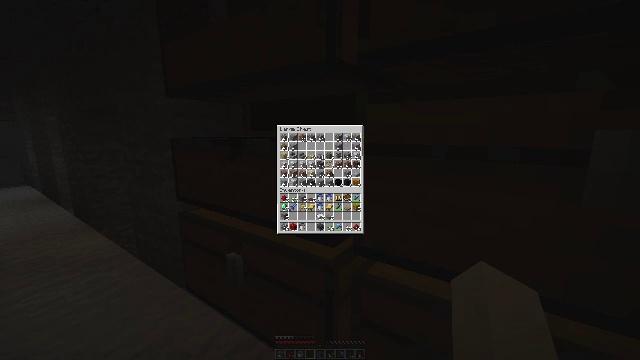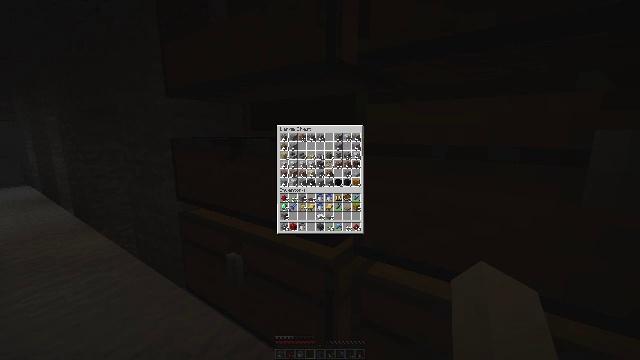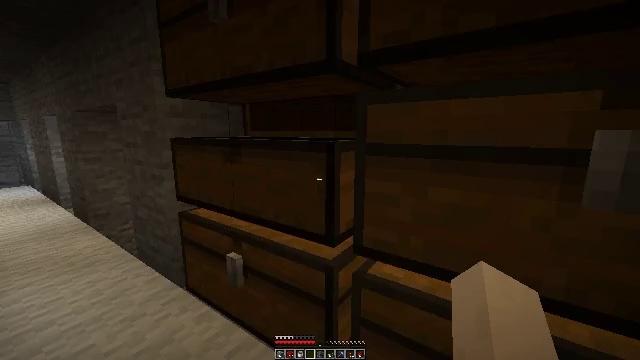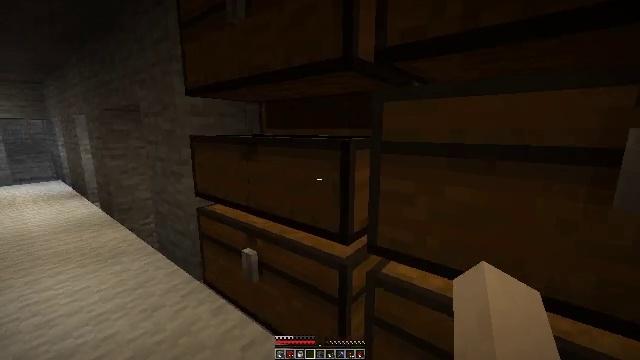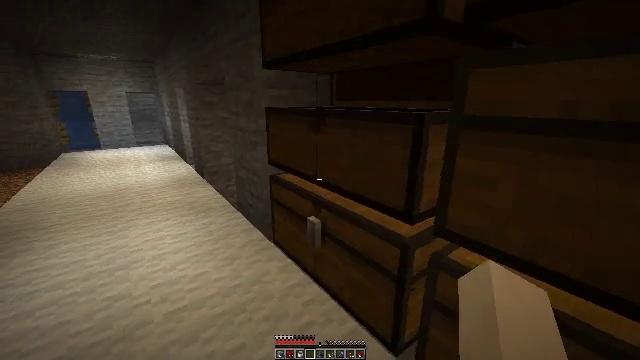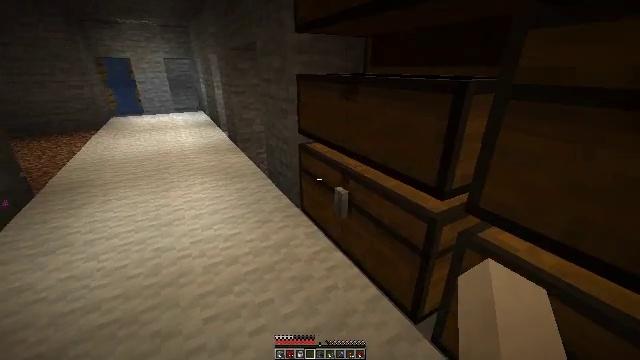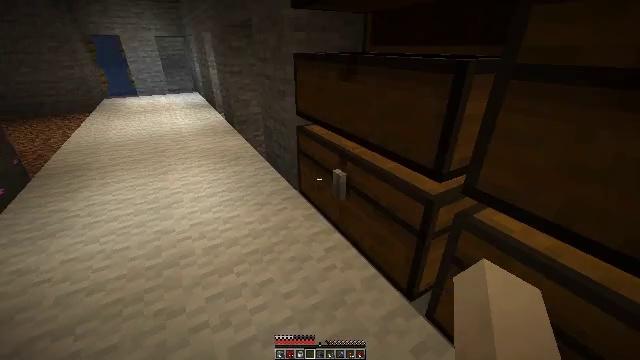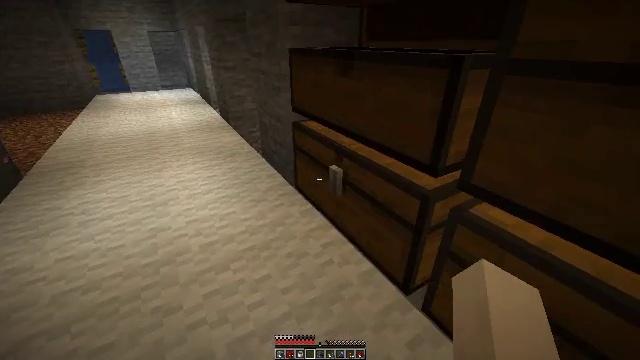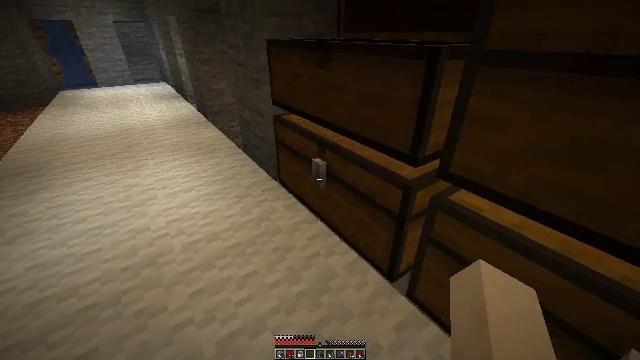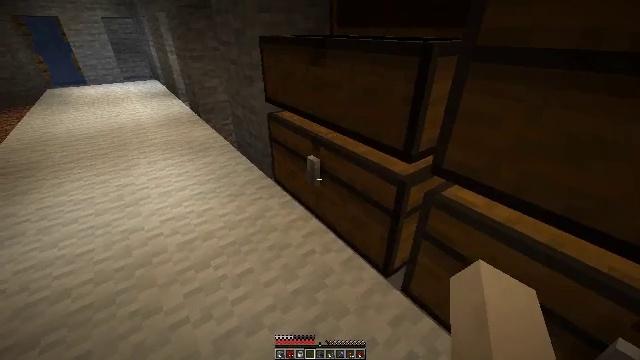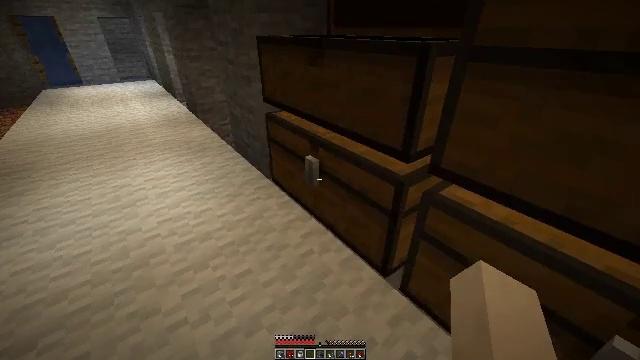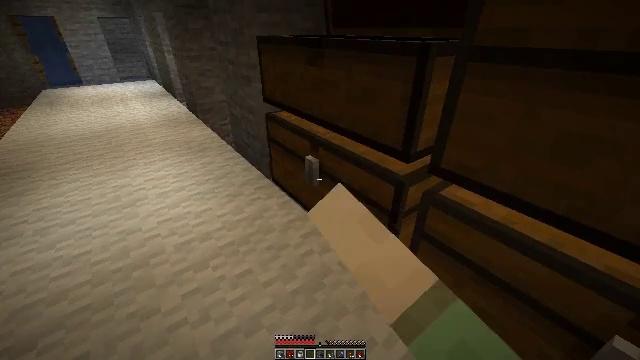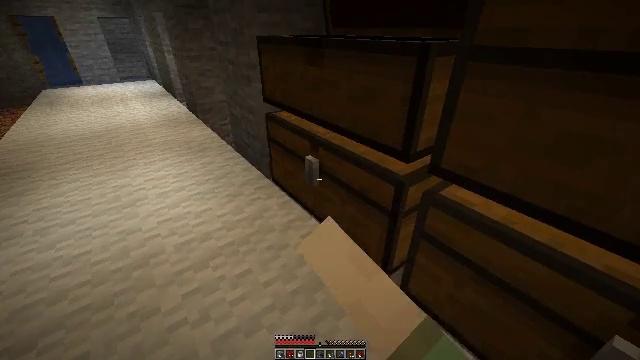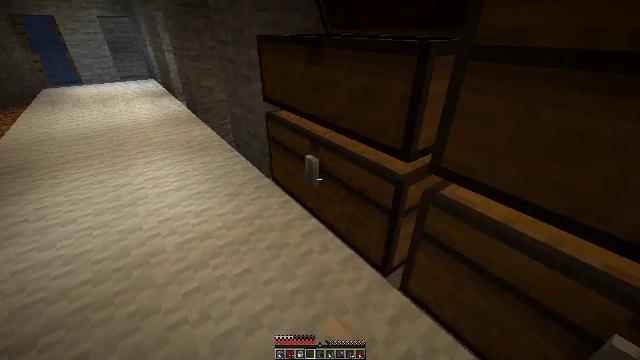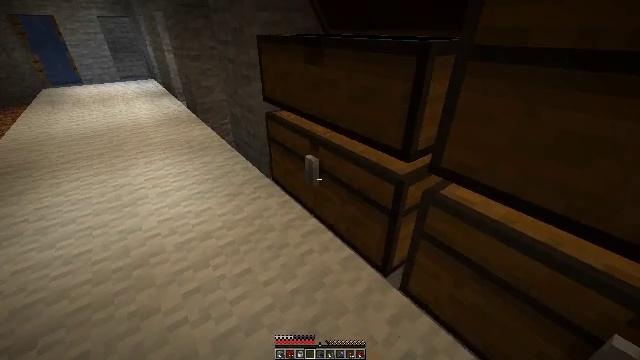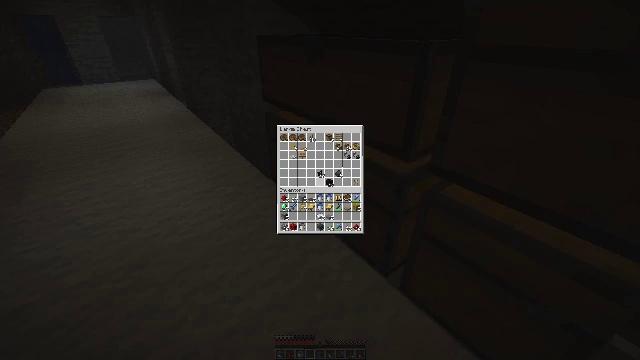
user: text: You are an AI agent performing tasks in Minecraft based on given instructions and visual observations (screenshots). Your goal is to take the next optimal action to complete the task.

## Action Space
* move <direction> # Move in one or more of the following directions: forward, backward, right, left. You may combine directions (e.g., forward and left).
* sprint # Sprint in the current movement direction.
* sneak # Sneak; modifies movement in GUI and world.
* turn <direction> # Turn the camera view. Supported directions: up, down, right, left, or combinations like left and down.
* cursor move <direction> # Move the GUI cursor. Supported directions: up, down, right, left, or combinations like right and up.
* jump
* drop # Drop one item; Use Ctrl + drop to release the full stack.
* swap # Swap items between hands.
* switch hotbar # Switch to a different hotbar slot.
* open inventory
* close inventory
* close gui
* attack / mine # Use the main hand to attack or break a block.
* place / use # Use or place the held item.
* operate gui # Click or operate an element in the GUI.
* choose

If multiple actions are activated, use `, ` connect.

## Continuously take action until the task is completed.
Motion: motion action
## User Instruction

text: Mine the grindstone block.
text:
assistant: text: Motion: no_op
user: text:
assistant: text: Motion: close inventory
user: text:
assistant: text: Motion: turn left, close inventory
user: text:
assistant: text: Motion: turn left and down, close inventory
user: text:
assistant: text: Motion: turn left and down, close inventory
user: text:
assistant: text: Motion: turn down
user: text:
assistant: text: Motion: no_op
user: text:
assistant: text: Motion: turn right and down
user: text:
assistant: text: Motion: turn right
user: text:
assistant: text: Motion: use / place
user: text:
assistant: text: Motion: use / place
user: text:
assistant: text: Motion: use / place
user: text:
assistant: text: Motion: no_op
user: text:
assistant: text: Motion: no_op
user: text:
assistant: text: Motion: no_op
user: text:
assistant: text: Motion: no_op
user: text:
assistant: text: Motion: no_op
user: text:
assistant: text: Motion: no_op
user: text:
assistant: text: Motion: no_op
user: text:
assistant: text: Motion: no_op
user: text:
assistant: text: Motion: turn right
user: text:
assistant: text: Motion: turn right
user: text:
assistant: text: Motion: turn right and up
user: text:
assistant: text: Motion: turn right and up
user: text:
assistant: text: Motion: turn up
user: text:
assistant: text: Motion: turn up
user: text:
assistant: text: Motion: turn up
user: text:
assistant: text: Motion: no_op
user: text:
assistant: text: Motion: no_op
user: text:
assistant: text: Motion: no_op